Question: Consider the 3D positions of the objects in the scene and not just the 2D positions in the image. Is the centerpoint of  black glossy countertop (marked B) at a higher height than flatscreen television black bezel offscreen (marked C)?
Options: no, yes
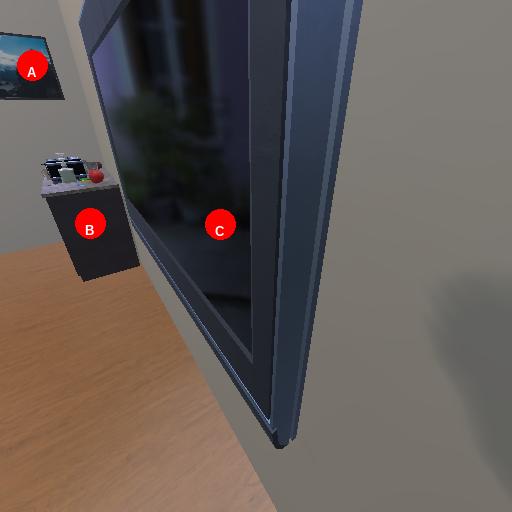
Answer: no